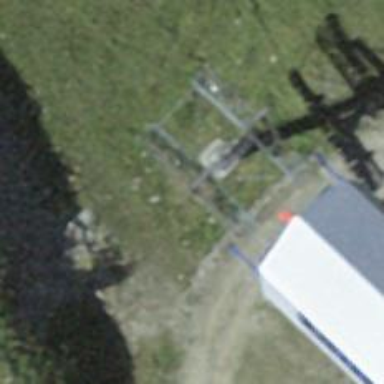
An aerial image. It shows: Pylon used for aerialway.